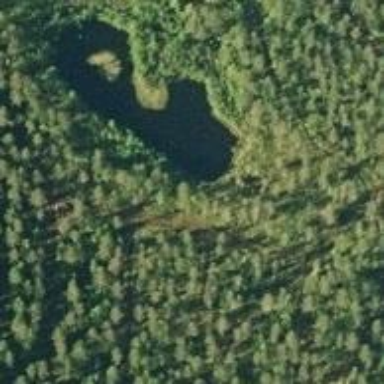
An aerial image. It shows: Peaceful pond surrounded by nature.